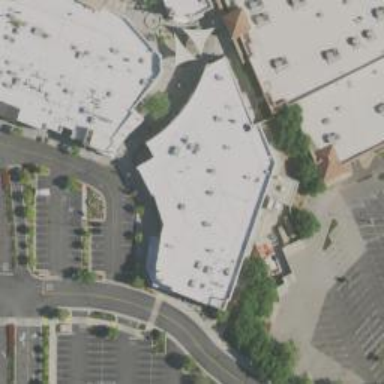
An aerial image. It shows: Retail building.